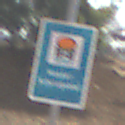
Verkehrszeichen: Wasserschutzgebiet
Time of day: MorningAfternoon
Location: Outdoor (Nature)
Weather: PartlyCloudy
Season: NotSpecified
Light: Natural